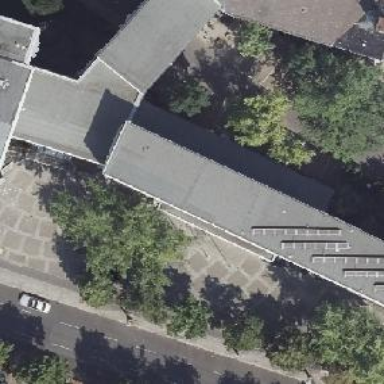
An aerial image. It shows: Government office.